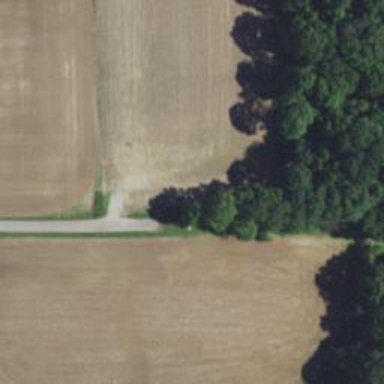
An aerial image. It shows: Abandoned road.